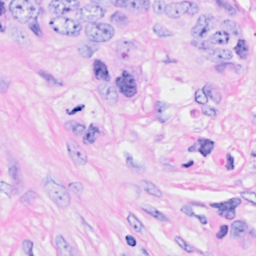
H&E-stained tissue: Breast